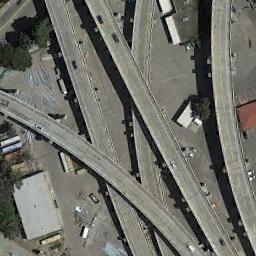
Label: overpass